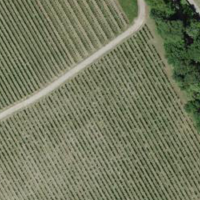
EUNIS habitat code: 25
Species observed at this site:
Primula vulgaris
Dioscorea communis